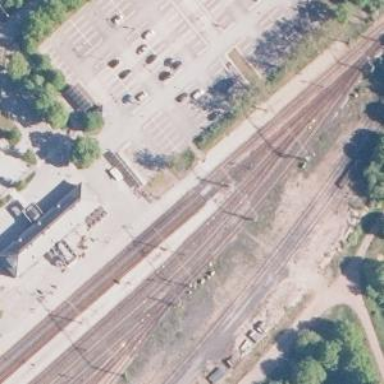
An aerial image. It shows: Railway crossing.